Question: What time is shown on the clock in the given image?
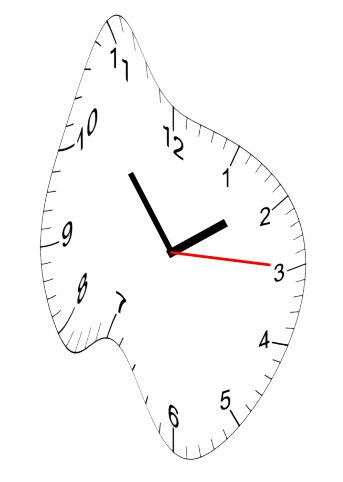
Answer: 01:53:15